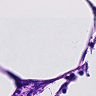
Metastatic tissue present: no